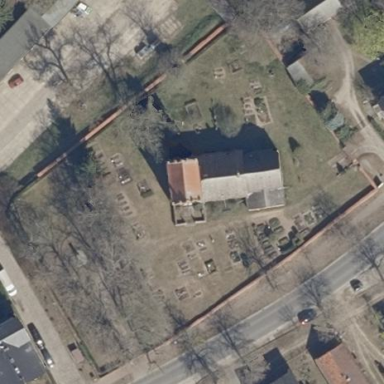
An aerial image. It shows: Graveyard.